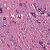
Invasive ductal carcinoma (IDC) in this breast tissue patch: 1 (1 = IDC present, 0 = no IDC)